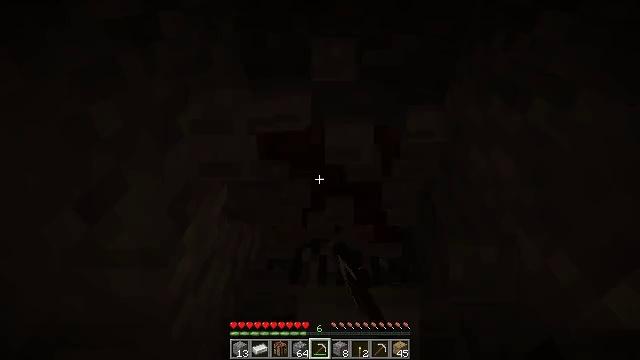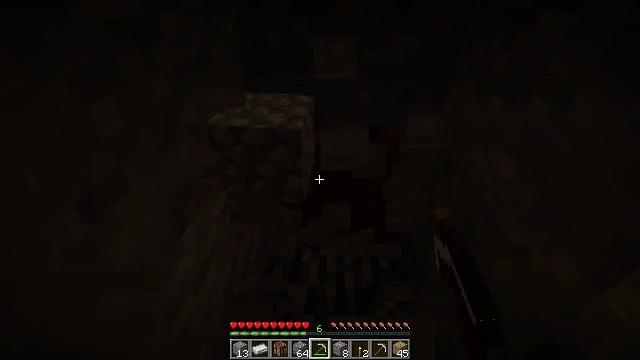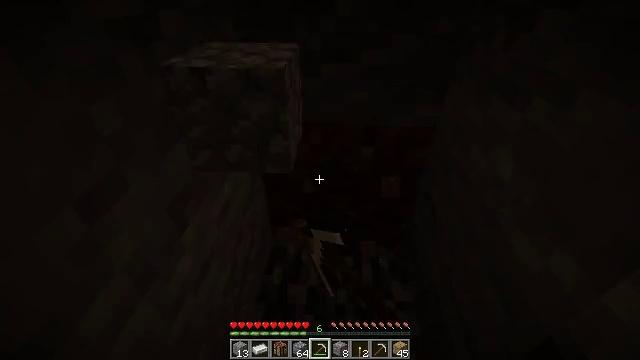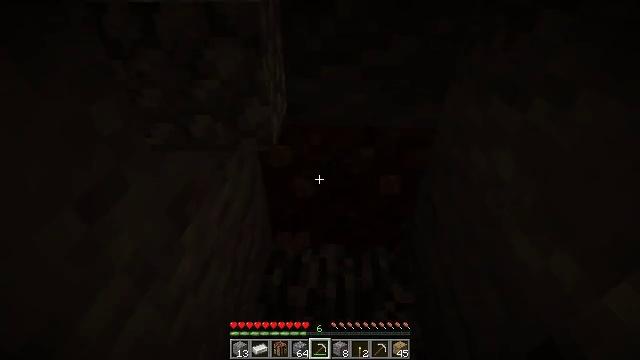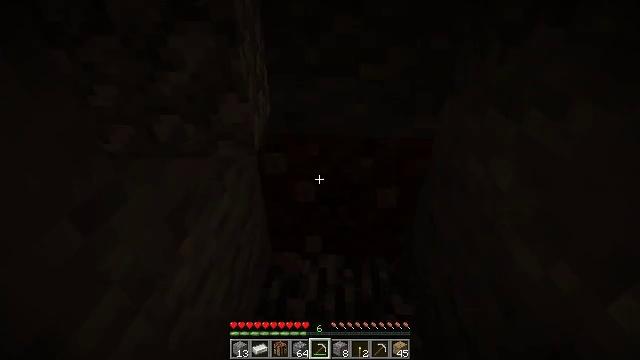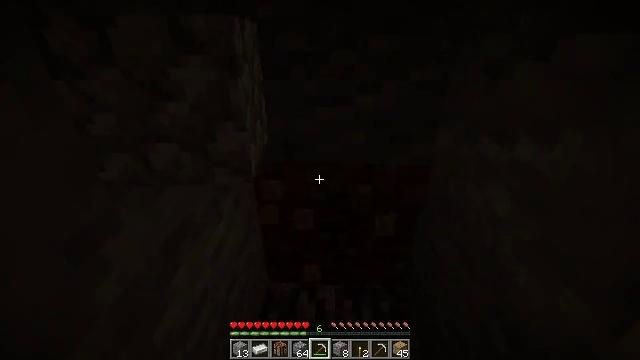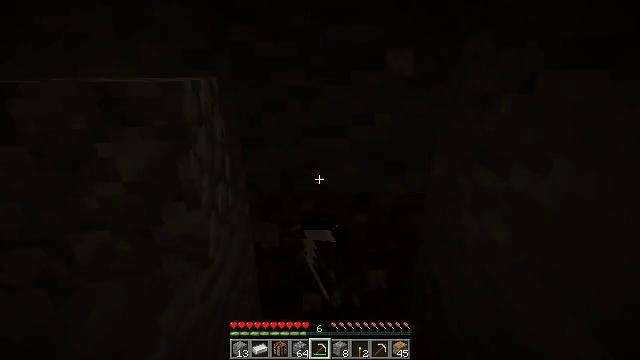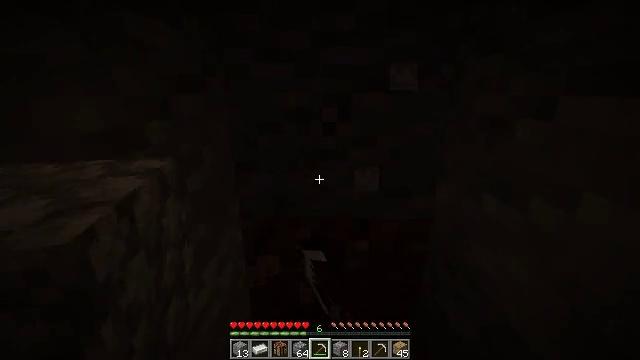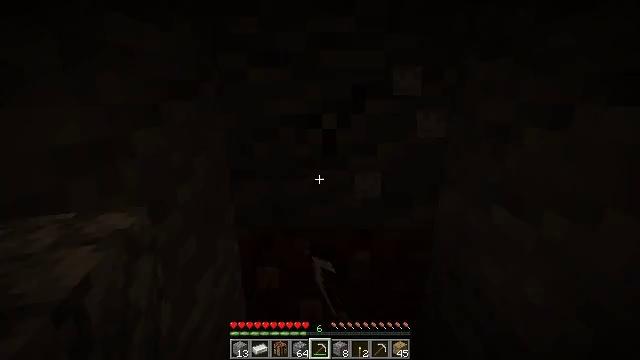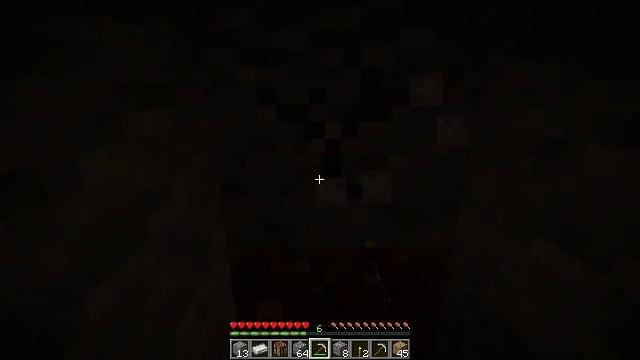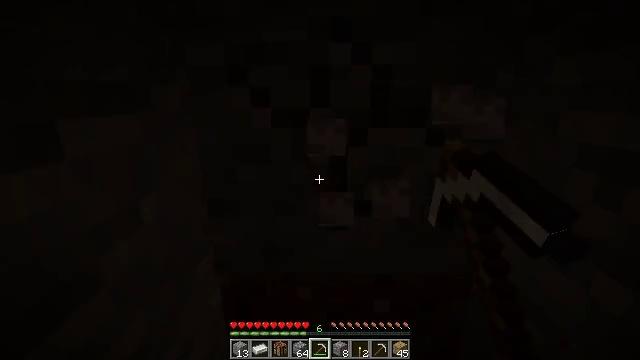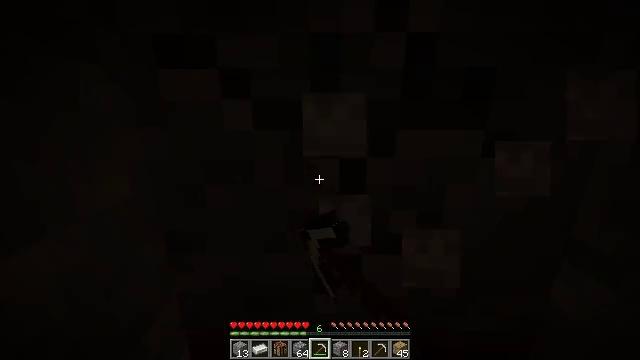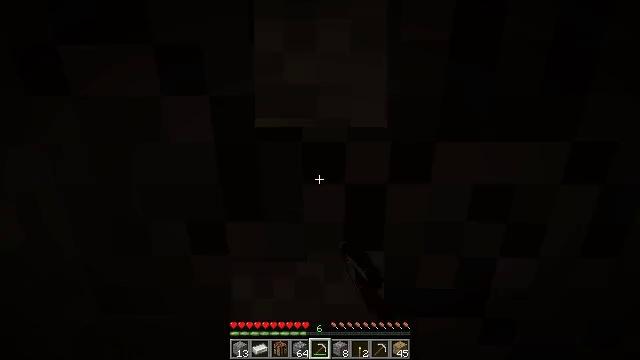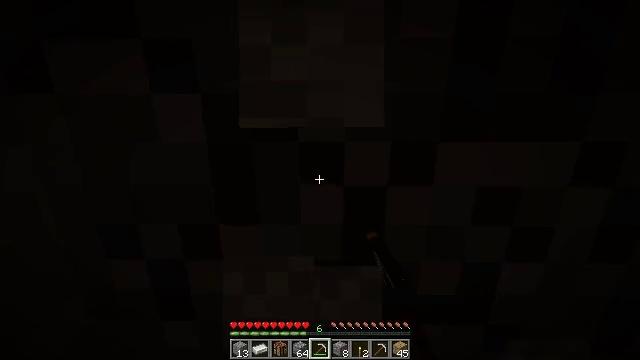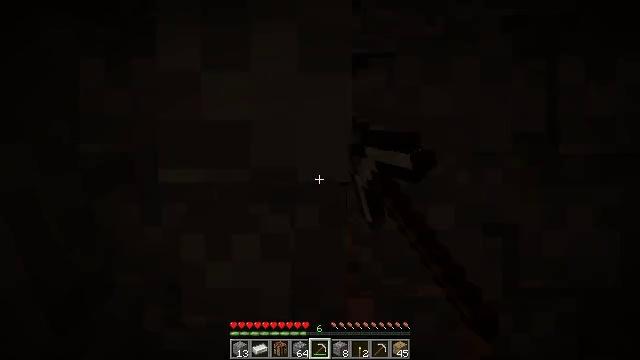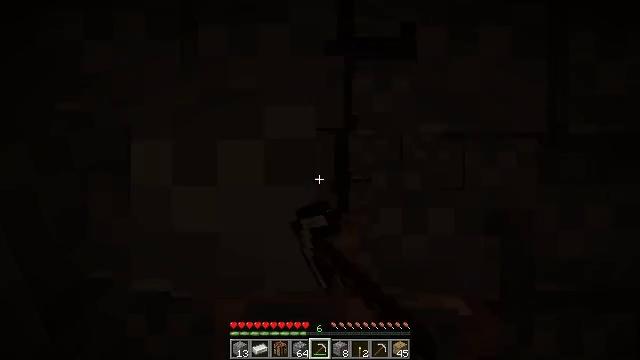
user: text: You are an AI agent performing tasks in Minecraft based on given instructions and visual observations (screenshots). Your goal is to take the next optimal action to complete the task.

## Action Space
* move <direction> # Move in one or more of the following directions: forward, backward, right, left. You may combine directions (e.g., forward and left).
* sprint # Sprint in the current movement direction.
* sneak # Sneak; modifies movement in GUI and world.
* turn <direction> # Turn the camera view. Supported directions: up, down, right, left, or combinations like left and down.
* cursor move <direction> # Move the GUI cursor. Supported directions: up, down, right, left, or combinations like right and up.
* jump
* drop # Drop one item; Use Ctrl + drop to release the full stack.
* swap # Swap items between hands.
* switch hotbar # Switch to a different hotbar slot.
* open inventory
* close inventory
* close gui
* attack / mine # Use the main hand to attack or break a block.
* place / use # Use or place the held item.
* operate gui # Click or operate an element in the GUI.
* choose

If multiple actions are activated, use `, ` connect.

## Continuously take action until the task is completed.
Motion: motion action
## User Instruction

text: Collect andesite by mining it.
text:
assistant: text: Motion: attack / mine
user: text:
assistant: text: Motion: attack / mine
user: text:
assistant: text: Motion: attack / mine
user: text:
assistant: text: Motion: turn up, attack / mine
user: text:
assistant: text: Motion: turn up, attack / mine
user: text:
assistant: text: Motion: turn up, attack / mine
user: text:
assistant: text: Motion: move forward, turn up, attack / mine
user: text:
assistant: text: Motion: move forward, attack / mine
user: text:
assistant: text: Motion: move forward, attack / mine
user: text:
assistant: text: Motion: move forward, attack / mine
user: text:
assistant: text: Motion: move forward, attack / mine
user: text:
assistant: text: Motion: attack / mine
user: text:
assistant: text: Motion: attack / mine
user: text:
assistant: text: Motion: attack / mine
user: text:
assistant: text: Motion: attack / mine
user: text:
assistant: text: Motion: attack / mine
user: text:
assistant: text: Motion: attack / mine
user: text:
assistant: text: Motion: attack / mine
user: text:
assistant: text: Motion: turn down, attack / mine
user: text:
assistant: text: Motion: attack / mine